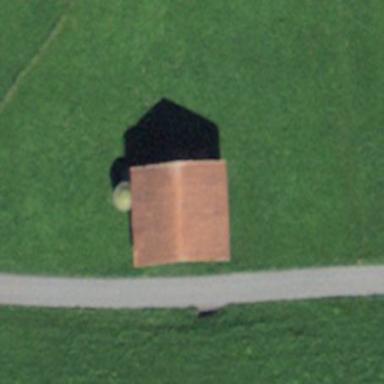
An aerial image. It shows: Barn.